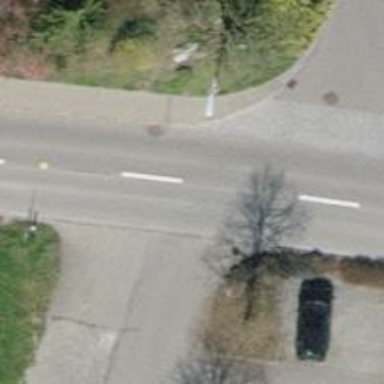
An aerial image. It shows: Left sidewalk along asphalt tertiary road.